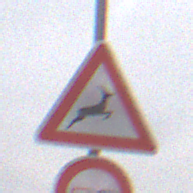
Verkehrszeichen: WildwechselLinks
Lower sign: Ueberholverbot
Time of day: Midday
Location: Outdoor (RoadRail)
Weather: Overcast
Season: NotSpecified
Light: Natural